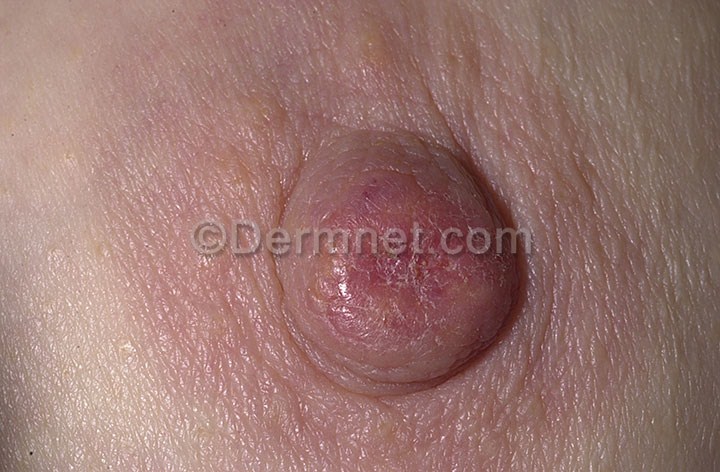
Disease: Actinic Keratosis Basal Cell Carcinoma and other Malignant Lesions